Question: After I updated my MonoDevelop IDE to the latest version 3.0.1, my Monobjc project is not detected anymore. I tried reinstalling Monobjc, but the add-ins are not installed since they only support MonoDevelop 2.8.

The project browser shows the error:
'''
MySolution
MyProject (Load Failed)
Unknown solution item type:{guid1};{guid2}
'''
So, I am trying to roll-back MonoDevelop to the last stable version. I searched through the MonoDevelop website, but have not found any download archive for older stable versions.
Where can I get the stable MonoDevelop 2.8 package?
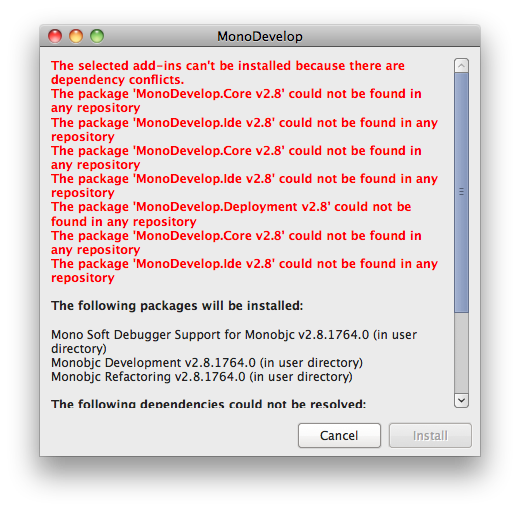
Answer: The Monobjc addins are not ready yet (as the time of writing) for MonoDevelop 3.0 as many things have changed in the parsing model (now based on NRefactory 5).
The latest MonoDevelop 2.8 package can be <URL>.
: The Monobjc addins now support both MonoDevelop 3.0 and Xamarin Studio 4.0.